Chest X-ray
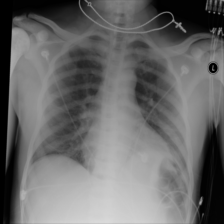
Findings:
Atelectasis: negative
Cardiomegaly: negative
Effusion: negative
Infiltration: negative
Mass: negative
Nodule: negative
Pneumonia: negative
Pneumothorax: negative
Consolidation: negative
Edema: negative
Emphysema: negative
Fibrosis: negative
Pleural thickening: negative
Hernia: negative